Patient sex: M
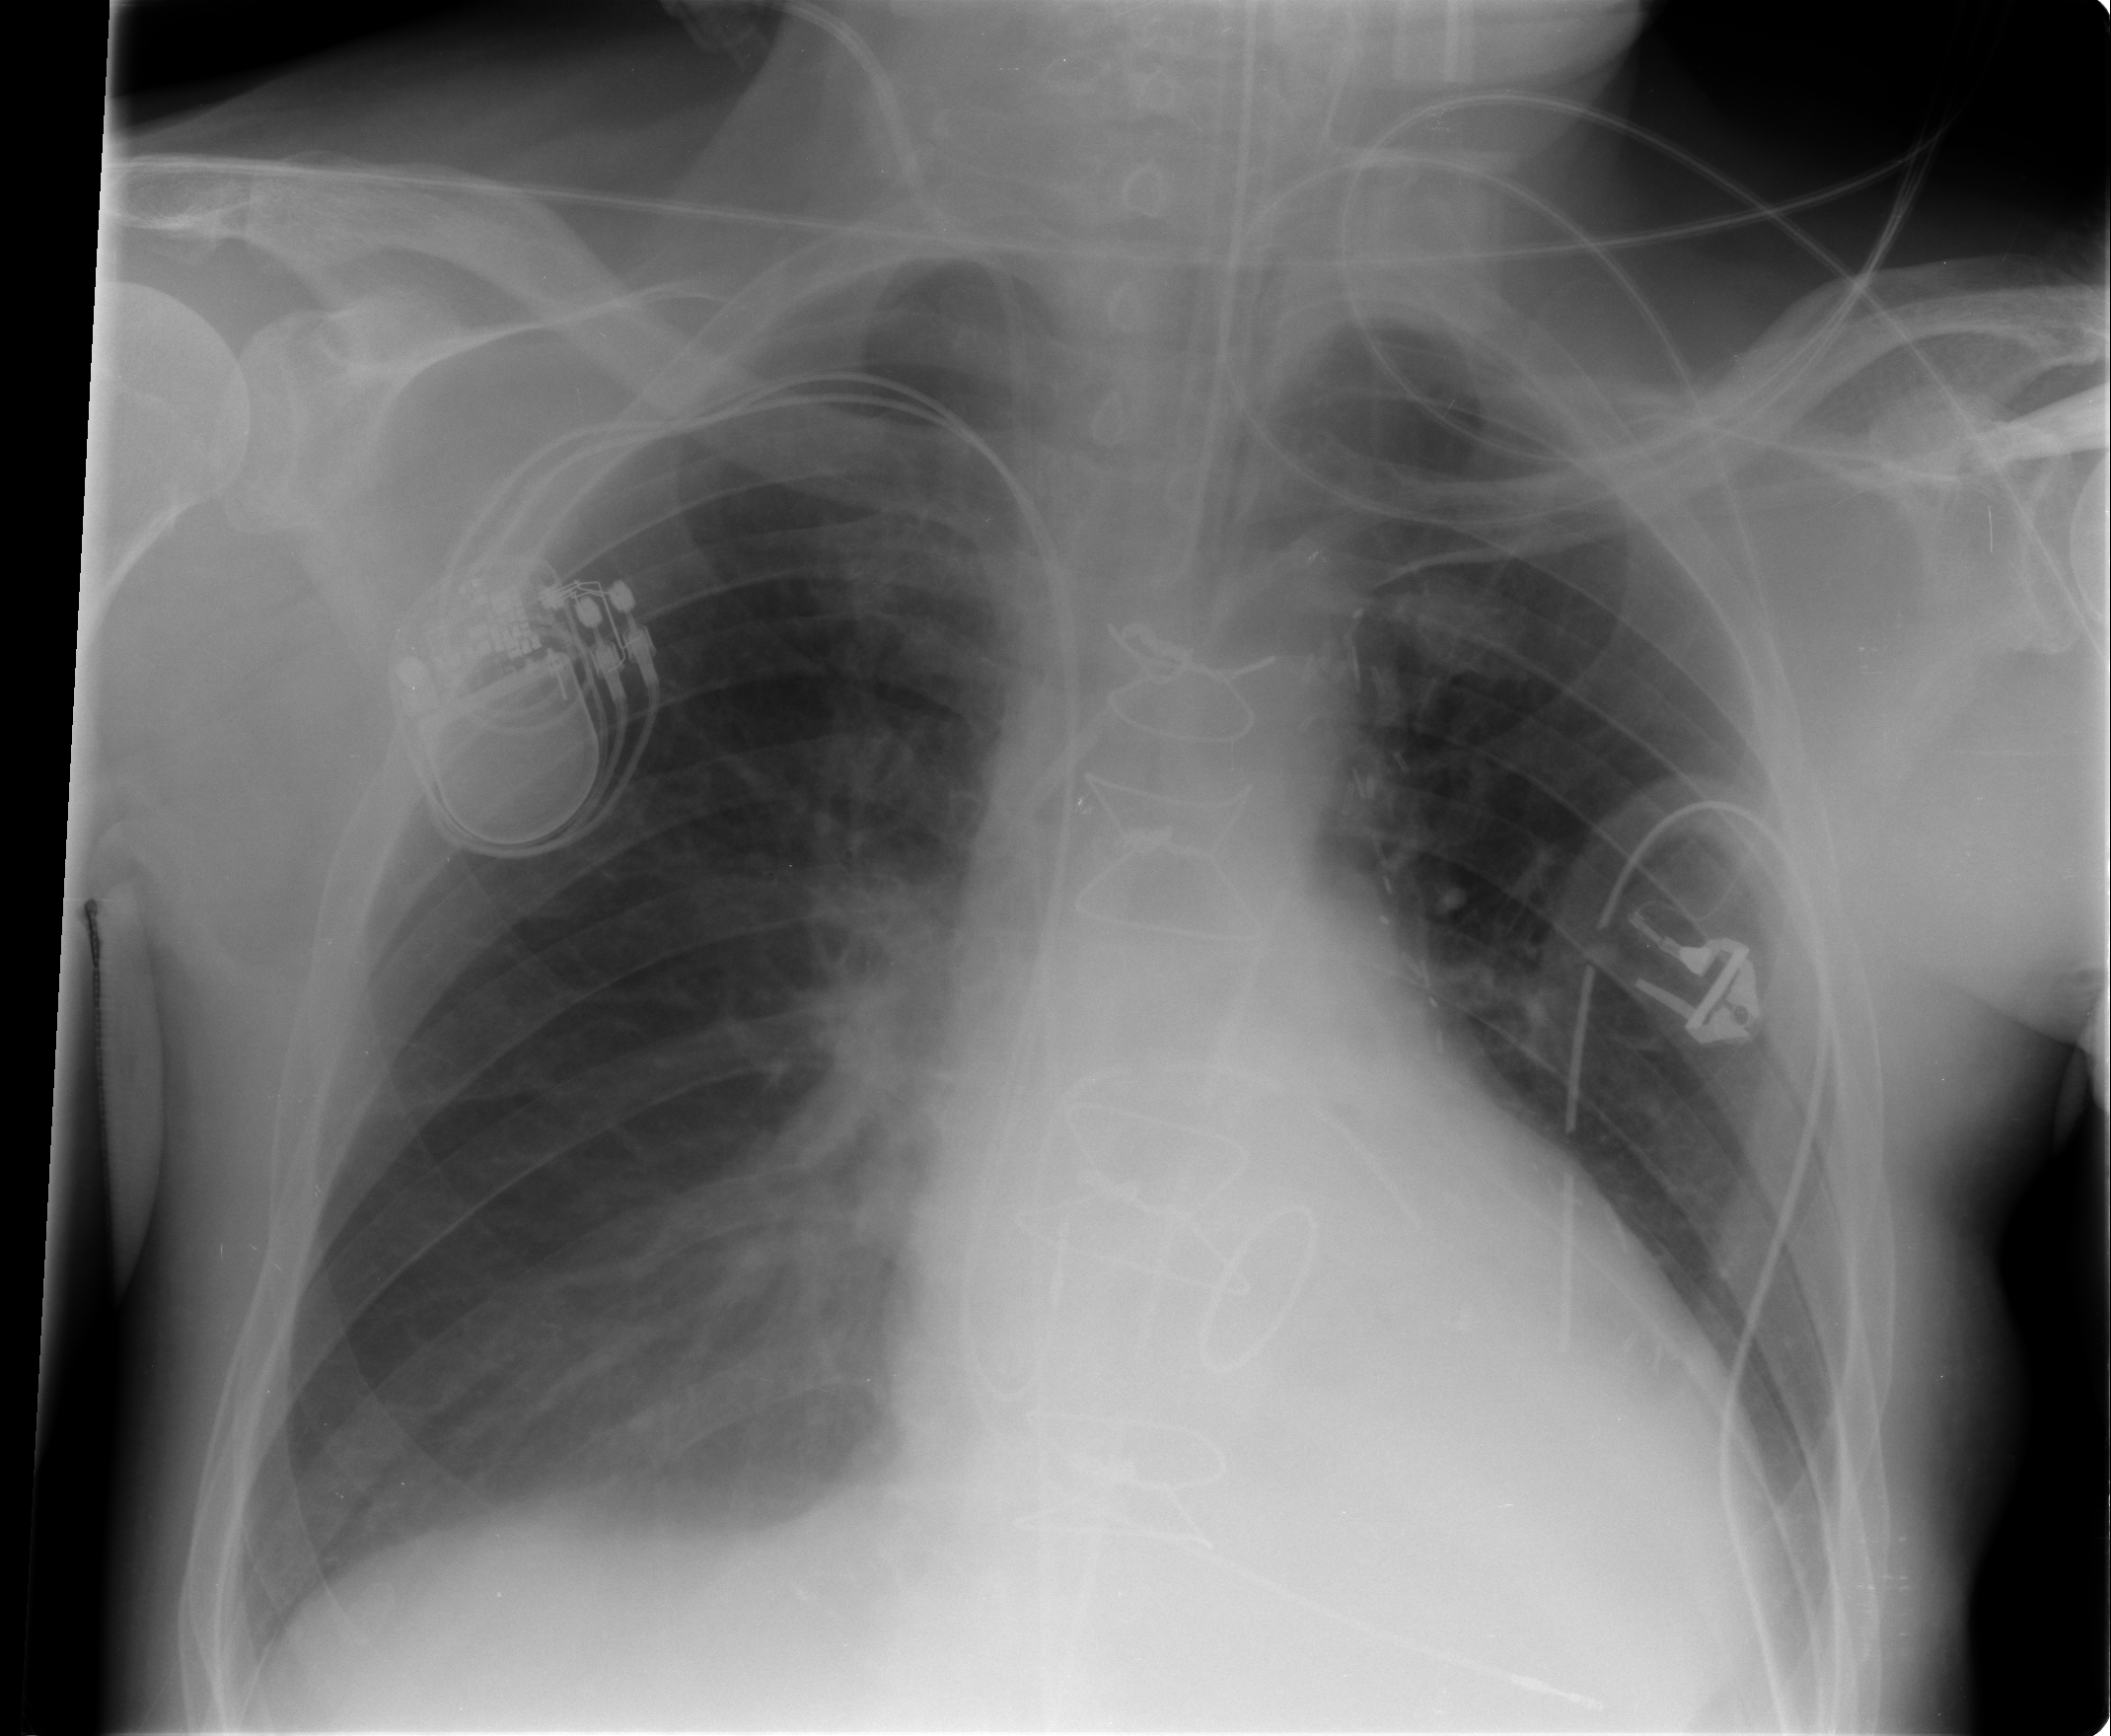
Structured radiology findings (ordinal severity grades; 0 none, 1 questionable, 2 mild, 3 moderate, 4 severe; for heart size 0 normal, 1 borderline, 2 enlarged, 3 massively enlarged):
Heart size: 1
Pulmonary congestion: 0
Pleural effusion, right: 1
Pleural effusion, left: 2
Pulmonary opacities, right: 0
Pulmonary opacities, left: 0
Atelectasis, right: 2
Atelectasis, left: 2